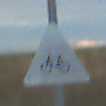
Verkehrszeichen: RadverkehrRechts
Umgebung: Outdoor, RoadRail
Tageszeit: SunriseSunset
Wetter: PartlyCloudy
Licht: Natural
Jahreszeit: NotSpecified
Kontrast: MediumContrast